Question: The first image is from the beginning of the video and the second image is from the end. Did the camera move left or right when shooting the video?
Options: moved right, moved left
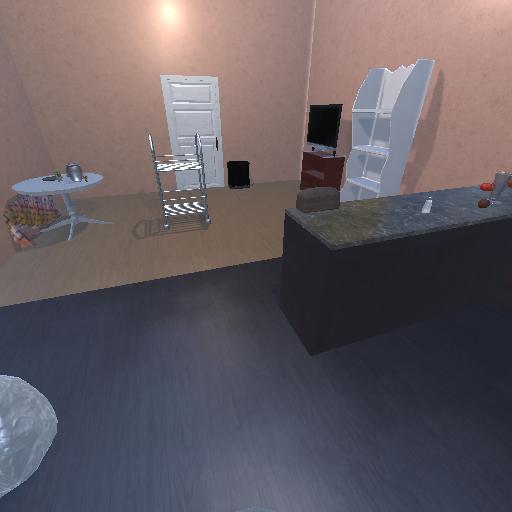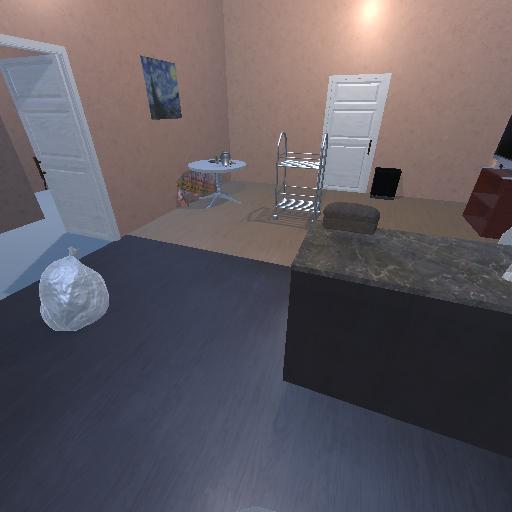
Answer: moved right